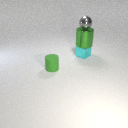
small cyan metal cube below large green metal cylinder